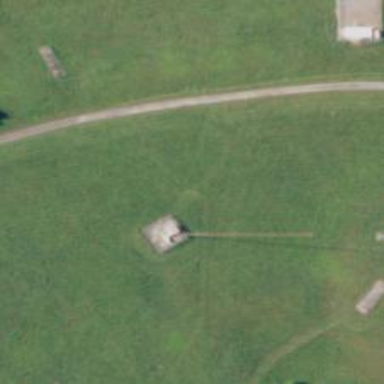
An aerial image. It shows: Communication mast tower.